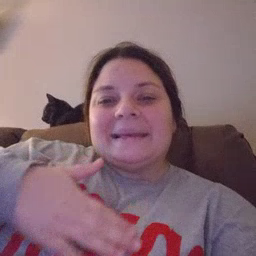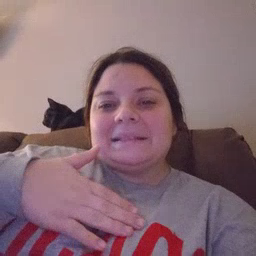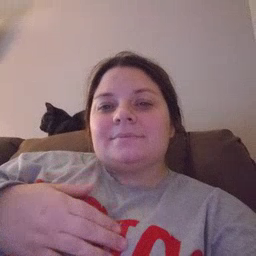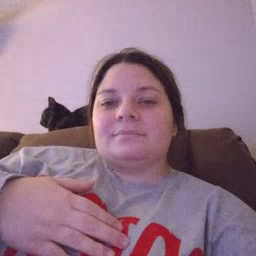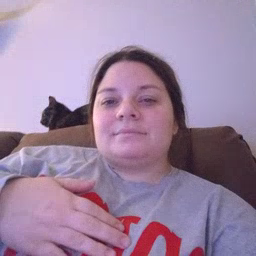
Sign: please